Field crop: tomato
Growth stage: 1
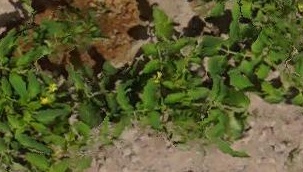
Species: tomato